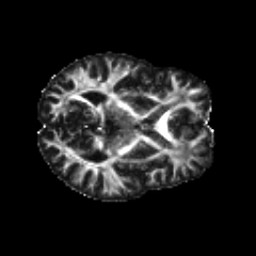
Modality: FA
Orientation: axial
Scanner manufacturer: siemens
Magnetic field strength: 3 T
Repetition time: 4.16 s
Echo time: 0.0806 s